Chest X-ray:
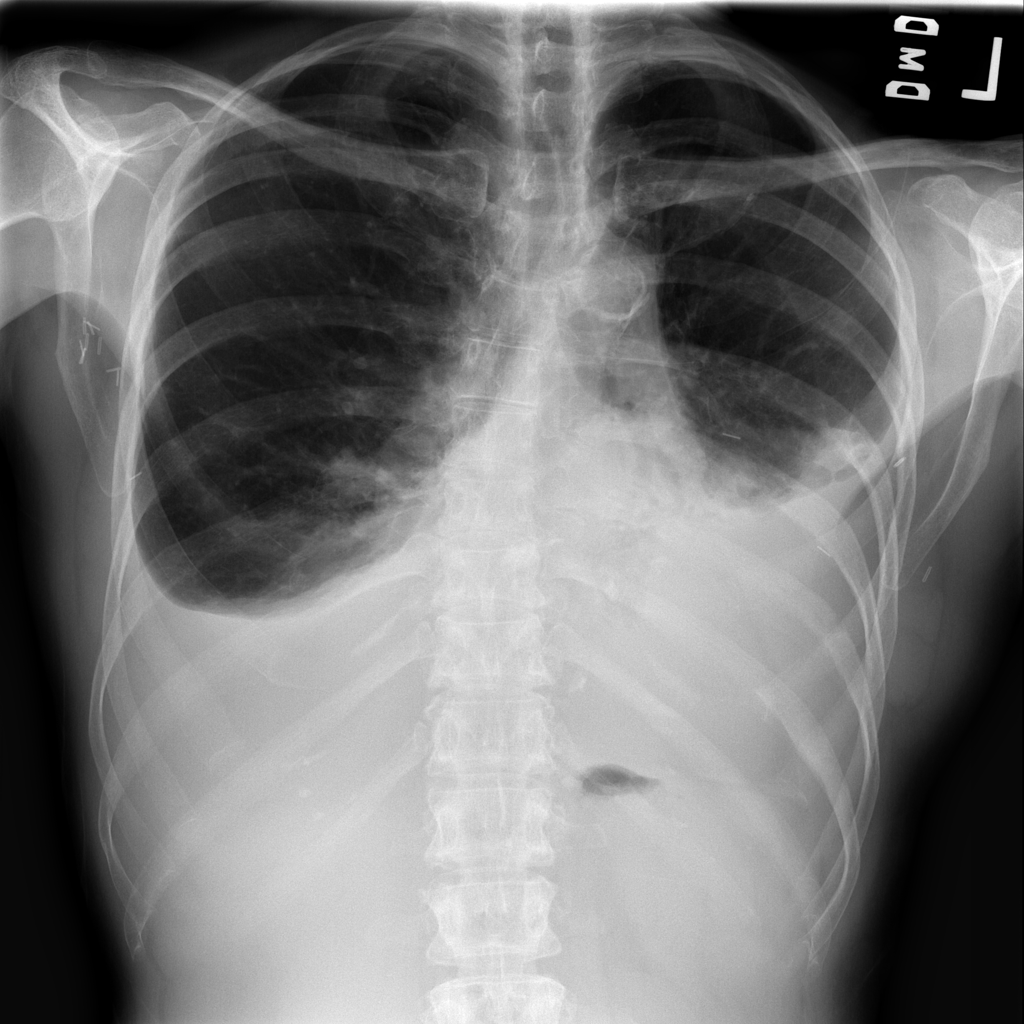
Findings: Effusion, Consolidation
No abnormal finding: no